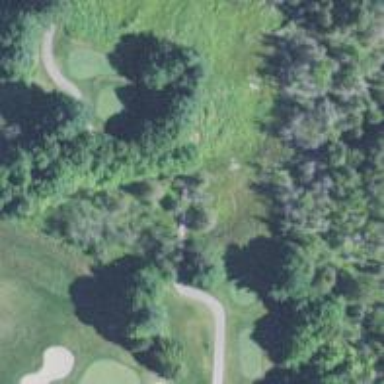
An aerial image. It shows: Pathway for golfing.